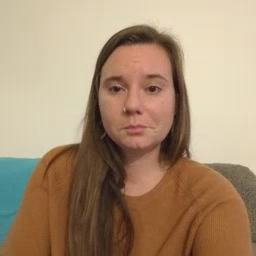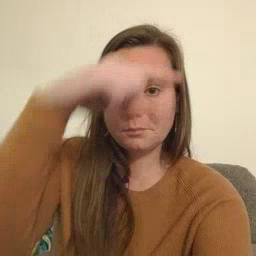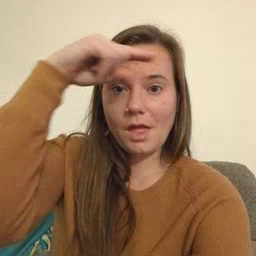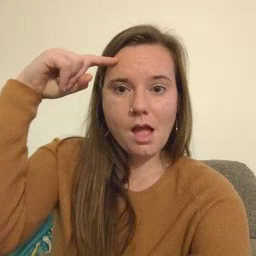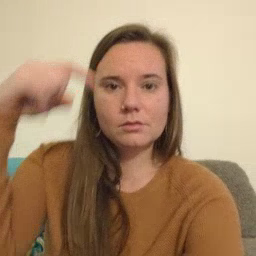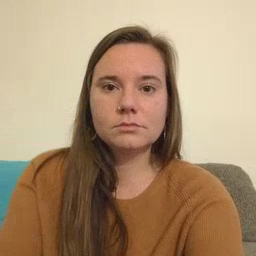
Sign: black